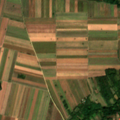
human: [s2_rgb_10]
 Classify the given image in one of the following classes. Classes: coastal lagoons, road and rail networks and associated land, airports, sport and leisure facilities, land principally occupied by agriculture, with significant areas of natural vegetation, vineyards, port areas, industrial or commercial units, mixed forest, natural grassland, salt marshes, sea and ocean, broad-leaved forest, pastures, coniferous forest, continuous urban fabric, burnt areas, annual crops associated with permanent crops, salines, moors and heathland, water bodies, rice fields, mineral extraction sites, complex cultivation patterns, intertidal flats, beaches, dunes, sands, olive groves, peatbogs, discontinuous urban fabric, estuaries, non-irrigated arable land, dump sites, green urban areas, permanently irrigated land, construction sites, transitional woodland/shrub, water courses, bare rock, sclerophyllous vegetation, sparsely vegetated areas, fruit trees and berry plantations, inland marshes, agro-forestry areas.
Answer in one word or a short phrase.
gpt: discontinuous urban fabric, non-irrigated arable land, land principally occupied by agriculture, with significant areas of natural vegetation, broad-leaved forest